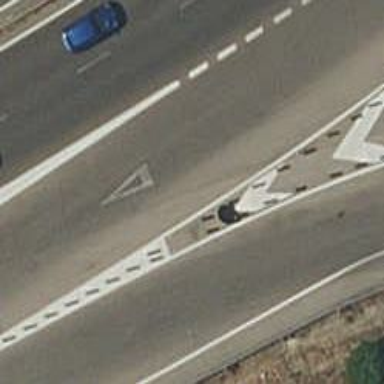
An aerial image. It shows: Road with "give way" sign.